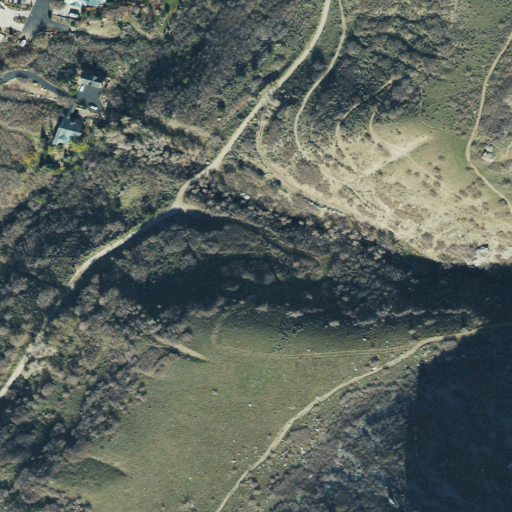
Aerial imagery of valley in Utah named Bear Canyon containing shrub, evergreen forest, deciduous forest, pasture, low intensity development, open development, mixed forest, woody wetlands, and medium intensity development